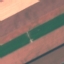
Land use / land cover: AnnualCrop